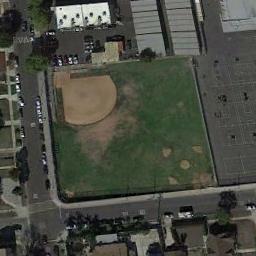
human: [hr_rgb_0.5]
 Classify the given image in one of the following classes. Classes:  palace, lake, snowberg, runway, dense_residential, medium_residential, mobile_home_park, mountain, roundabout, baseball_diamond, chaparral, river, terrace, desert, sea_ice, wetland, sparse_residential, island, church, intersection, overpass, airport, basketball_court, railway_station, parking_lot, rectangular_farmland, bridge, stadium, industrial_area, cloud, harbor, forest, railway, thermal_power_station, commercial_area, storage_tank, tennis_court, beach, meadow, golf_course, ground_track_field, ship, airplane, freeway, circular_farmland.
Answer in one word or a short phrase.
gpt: baseball_diamond